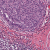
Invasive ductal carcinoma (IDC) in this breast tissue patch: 0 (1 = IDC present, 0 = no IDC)